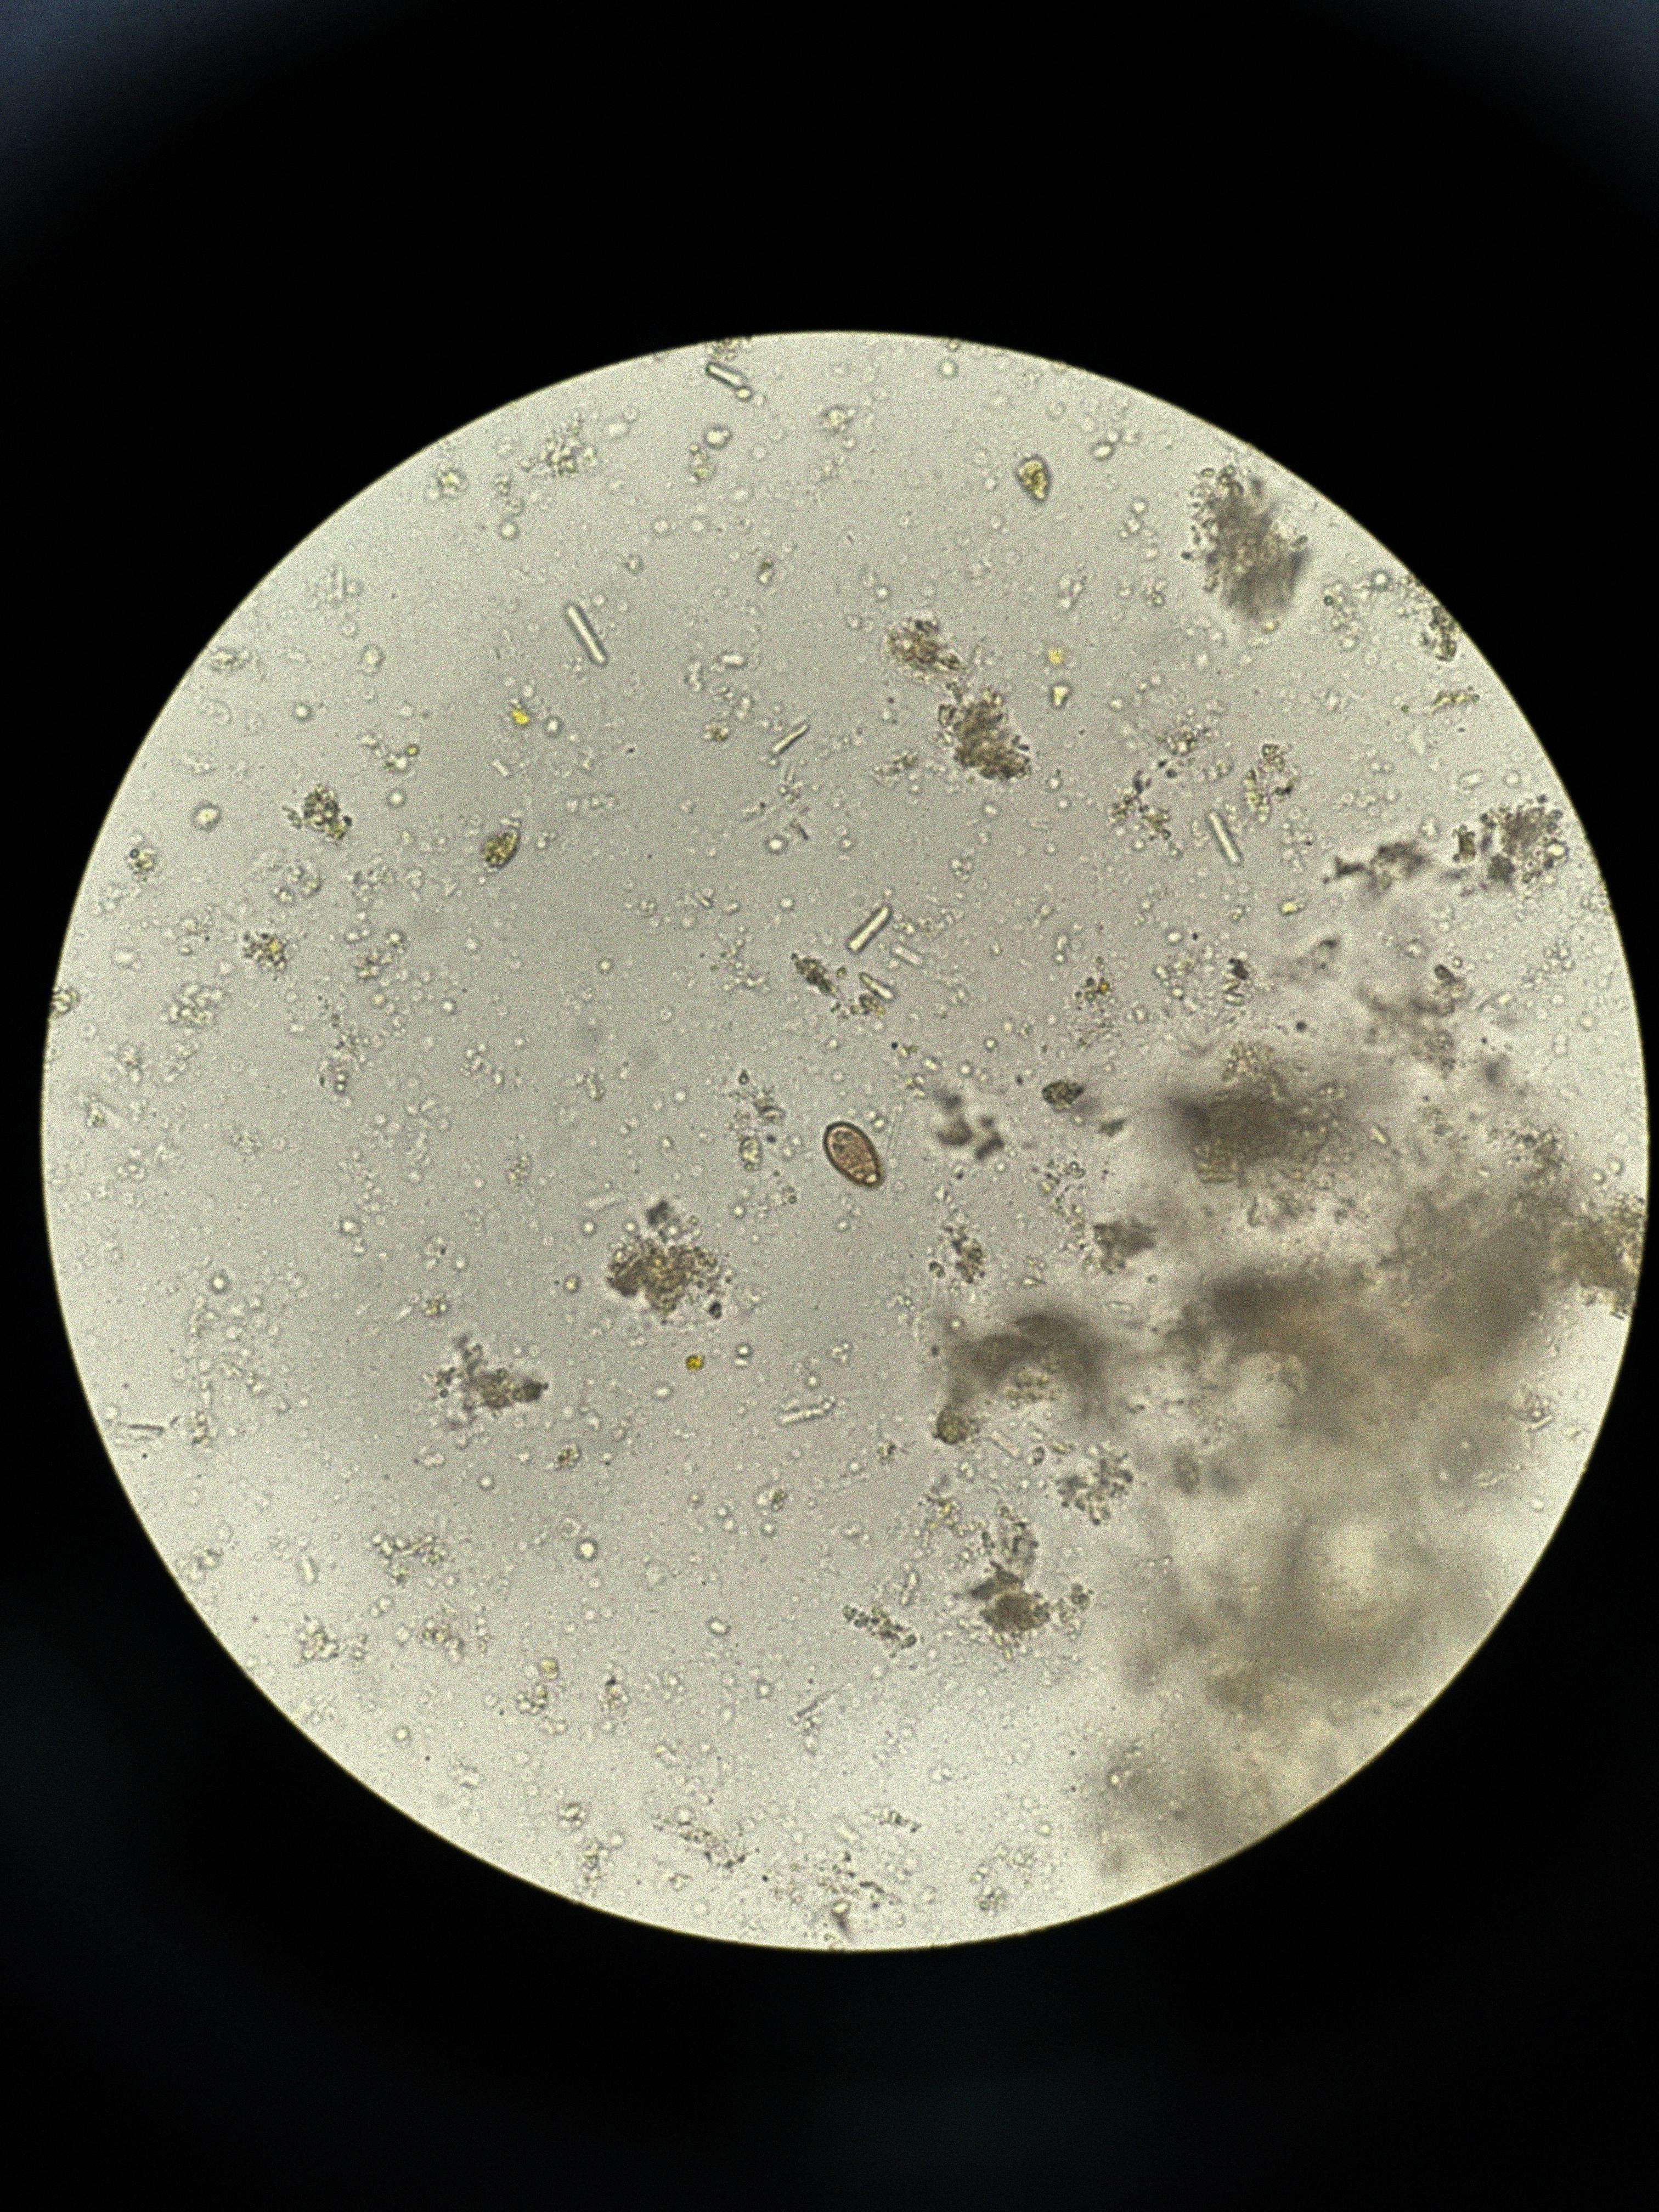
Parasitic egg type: Opisthorchis viverrine